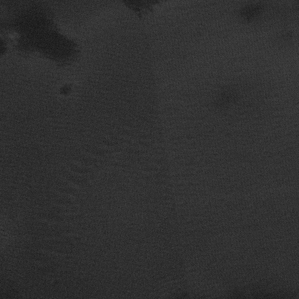
Label: frost